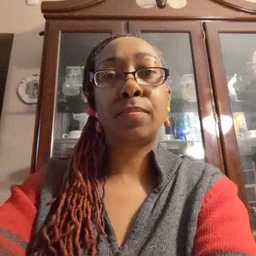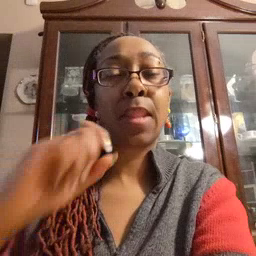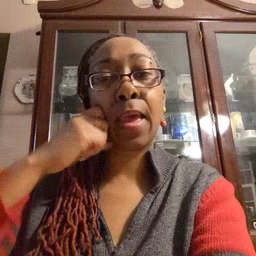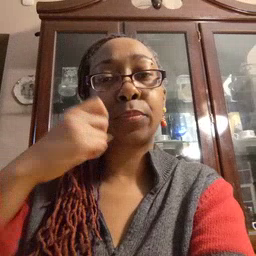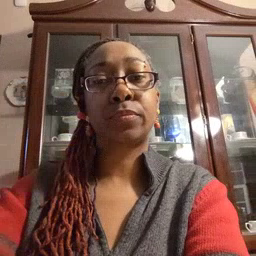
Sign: apple